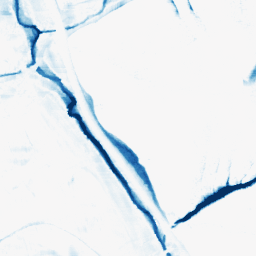
Category: morphological
Decomposition family: morphological_rect
Decomposition parameters: operation: closing
width: 20
height: 10
Upsampling method: bspline
Upsampling parameters: scale: 4
Upsampling scale: 4